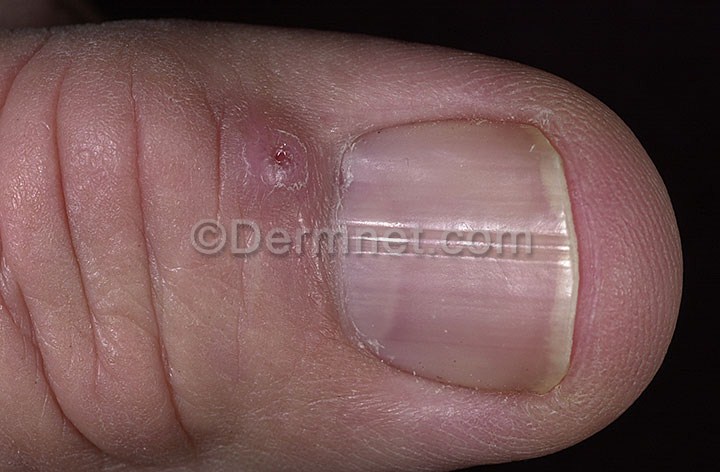
Disease: Nail Fungus and other Nail Disease